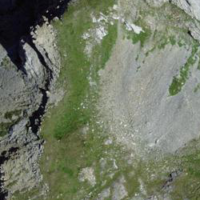
EUNIS habitat code: 48
Species observed at this site:
Prunella collaris
Montifringilla nivalis